Interaction volume radius: 5 \u00c5
Interaction volume height: 35 \u00c5
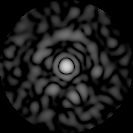
Disorder parameter: 0.8251